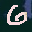
Label: 6